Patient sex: M
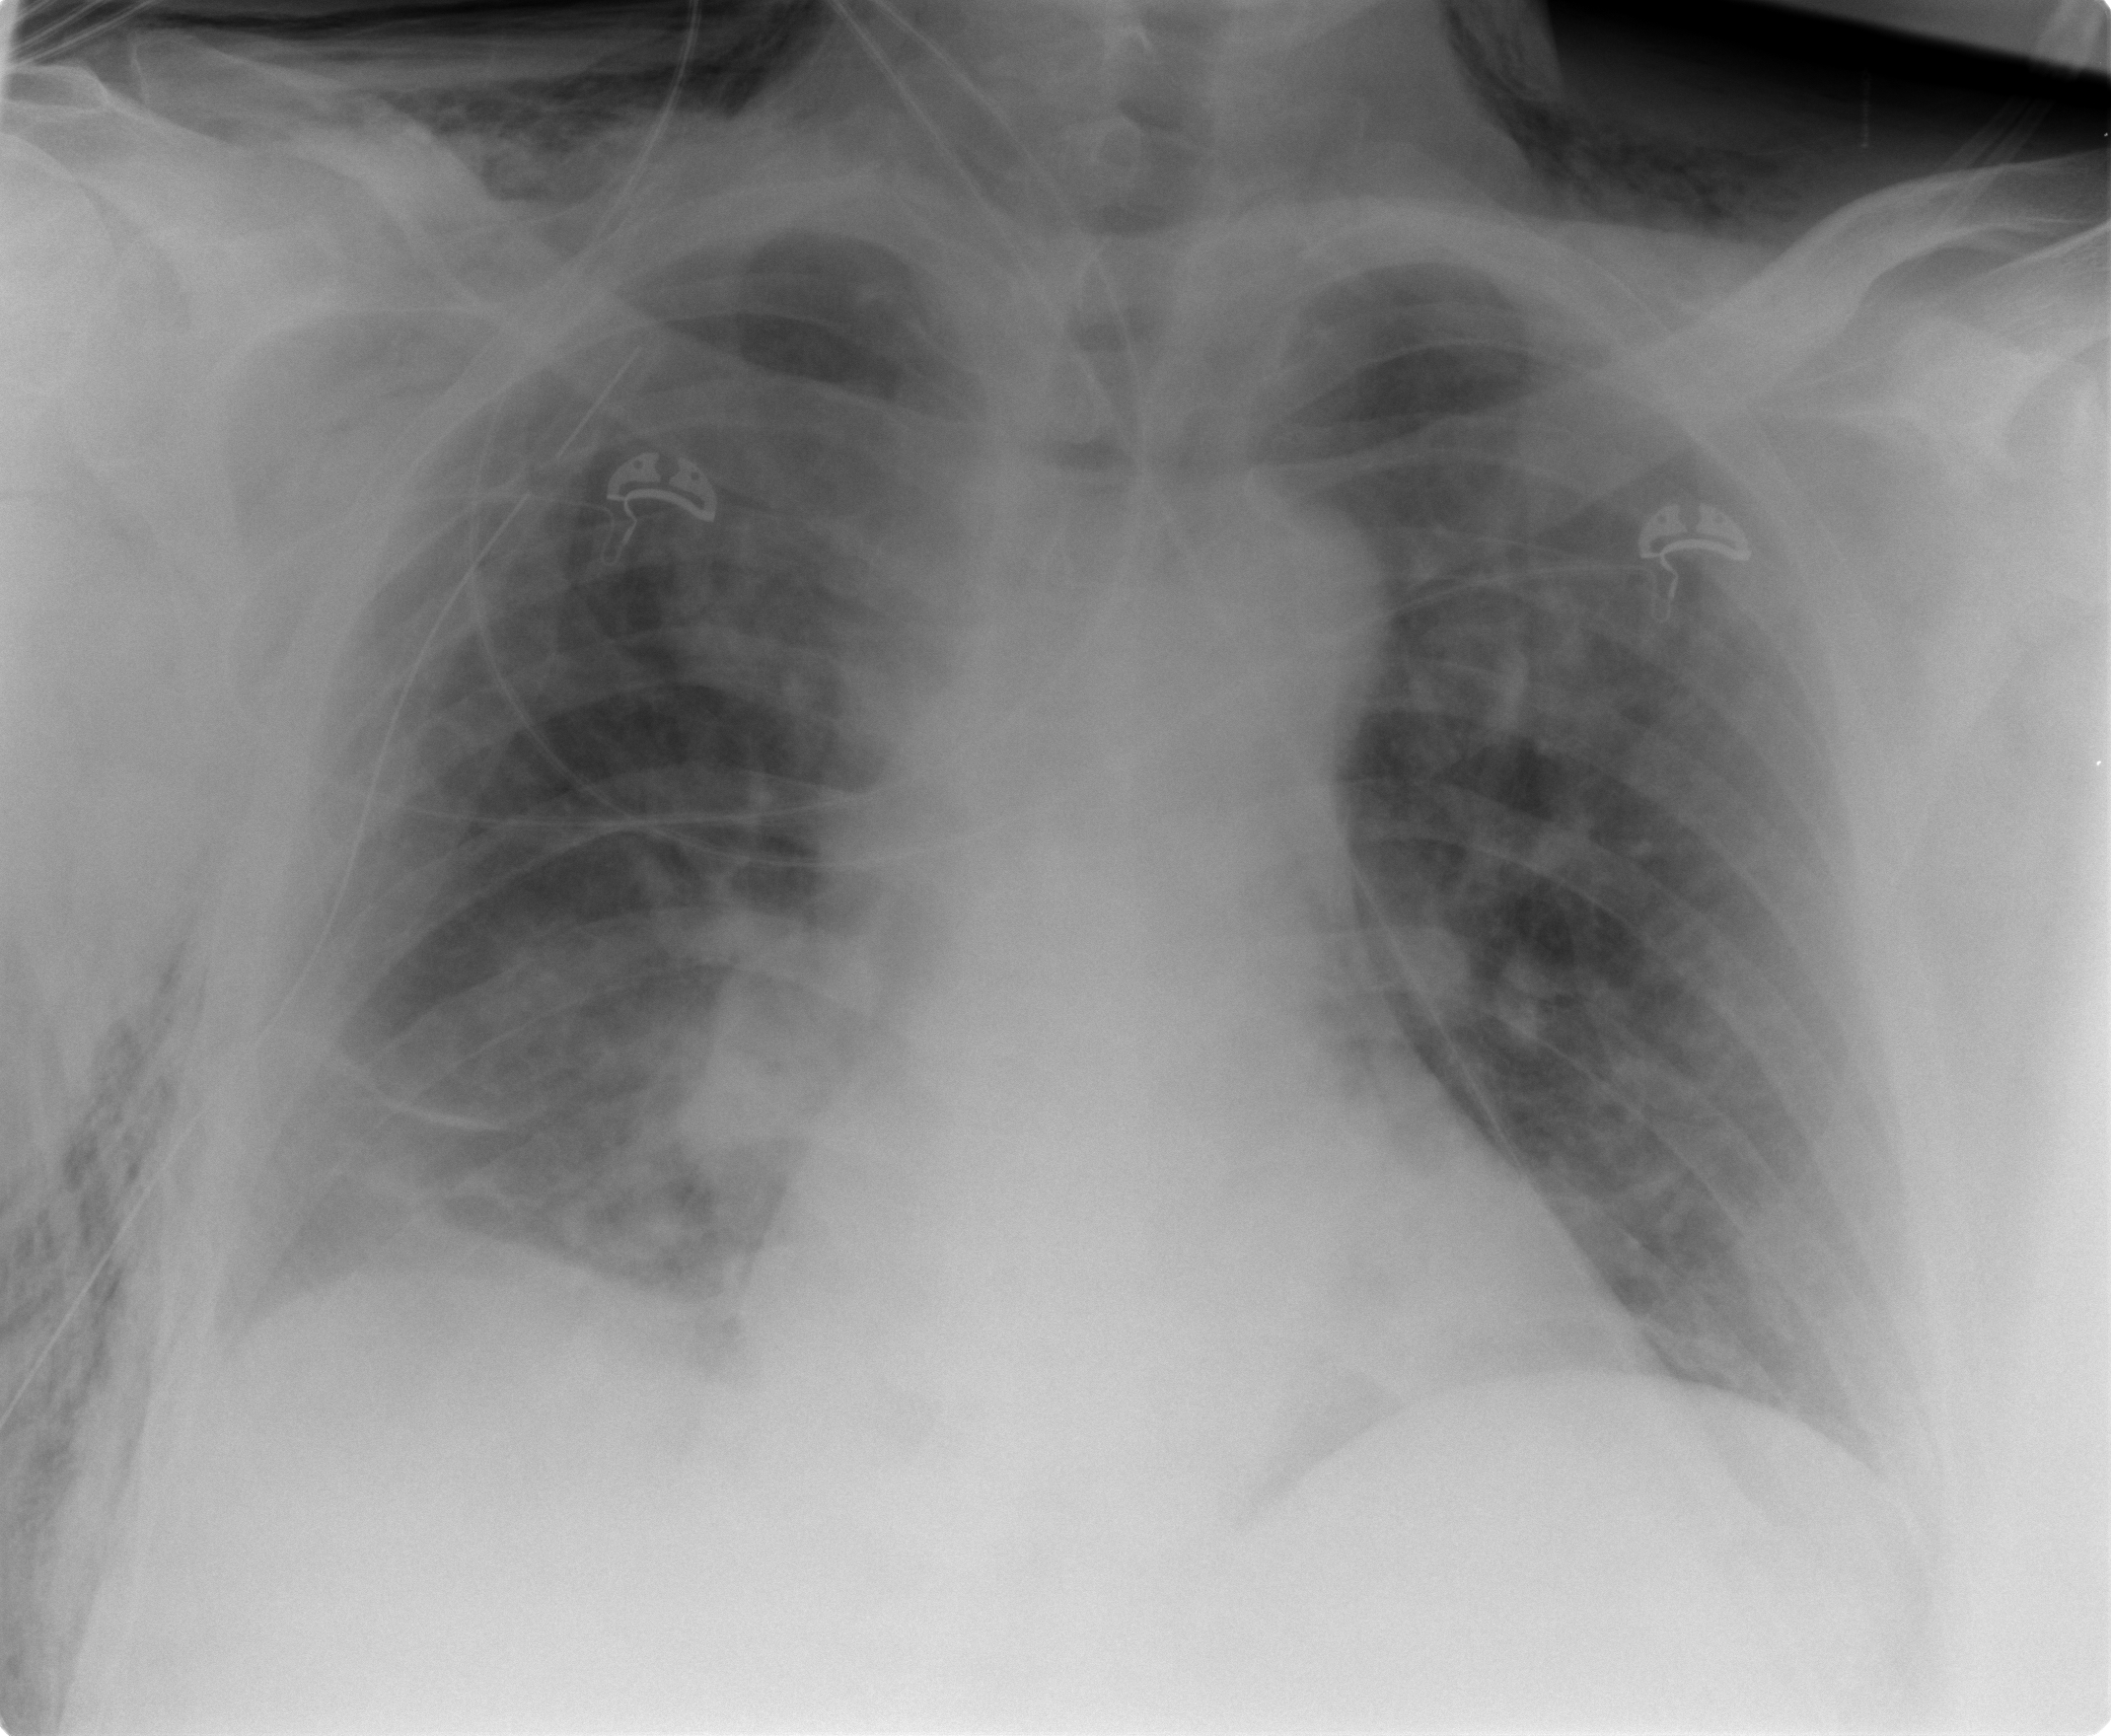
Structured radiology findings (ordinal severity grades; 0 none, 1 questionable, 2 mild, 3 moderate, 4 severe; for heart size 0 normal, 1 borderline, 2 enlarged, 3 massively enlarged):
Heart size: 0
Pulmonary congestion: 1
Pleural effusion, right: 1
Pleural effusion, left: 0
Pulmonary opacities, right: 0
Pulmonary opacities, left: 0
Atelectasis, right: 2
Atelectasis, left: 0